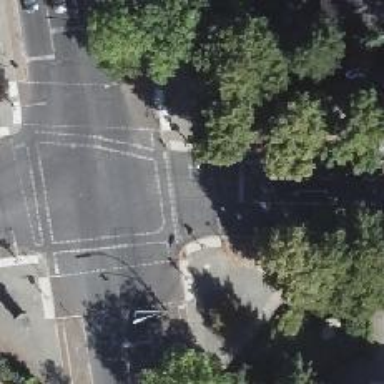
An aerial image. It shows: Footway with asphalt surface and crossing. The footway and cycleway both have asphalt surfaces.